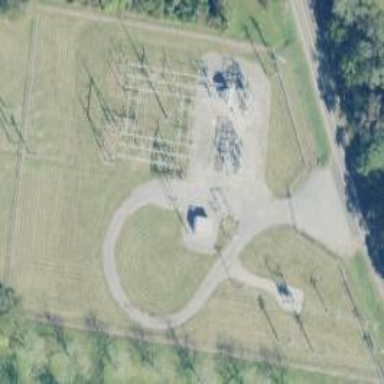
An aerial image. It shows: Distribution substation surrounded by fence.